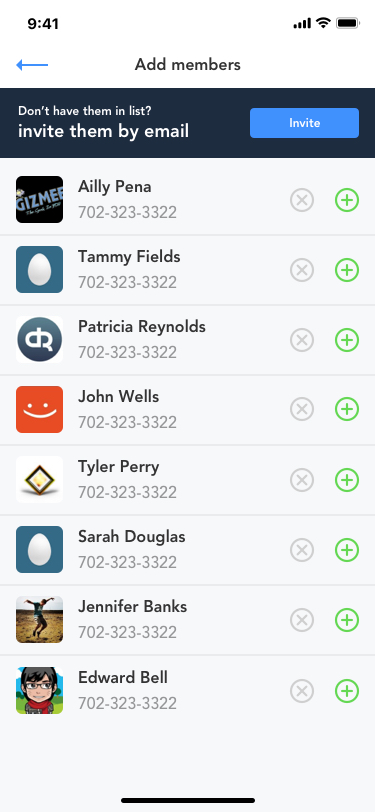
Text in this UI design:
Ailly Pena
702-323-3322
Tammy Fields
702-323-3322
Patricia Reynolds
702-323-3322
John Wells
702-323-3322
Tyler Perry
702-323-3322
Sarah Douglas
702-323-3322
Jennifer Banks
702-323-3322
Edward Bell
702-323-3322
Don’t have them in list?
invite them by email